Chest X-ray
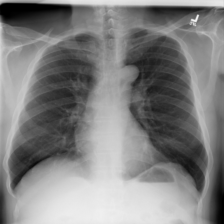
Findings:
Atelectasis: negative
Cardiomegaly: negative
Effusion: negative
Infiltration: negative
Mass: negative
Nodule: negative
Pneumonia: negative
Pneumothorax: negative
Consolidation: negative
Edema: negative
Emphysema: negative
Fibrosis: negative
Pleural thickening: negative
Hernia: negative